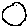
Label: circle